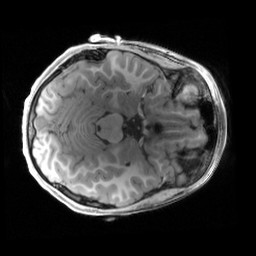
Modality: T1w
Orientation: axial